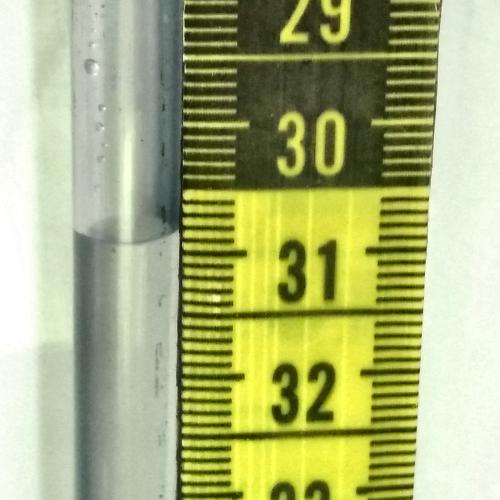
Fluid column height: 30.9 cm